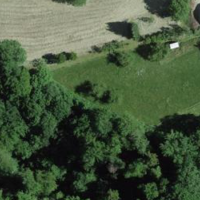
EUNIS habitat code: 52
Species observed at this site:
Nicandra physalodes